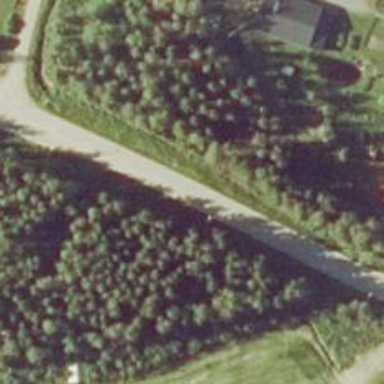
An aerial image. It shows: Tertiary road.